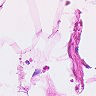
Metastatic tissue present: no